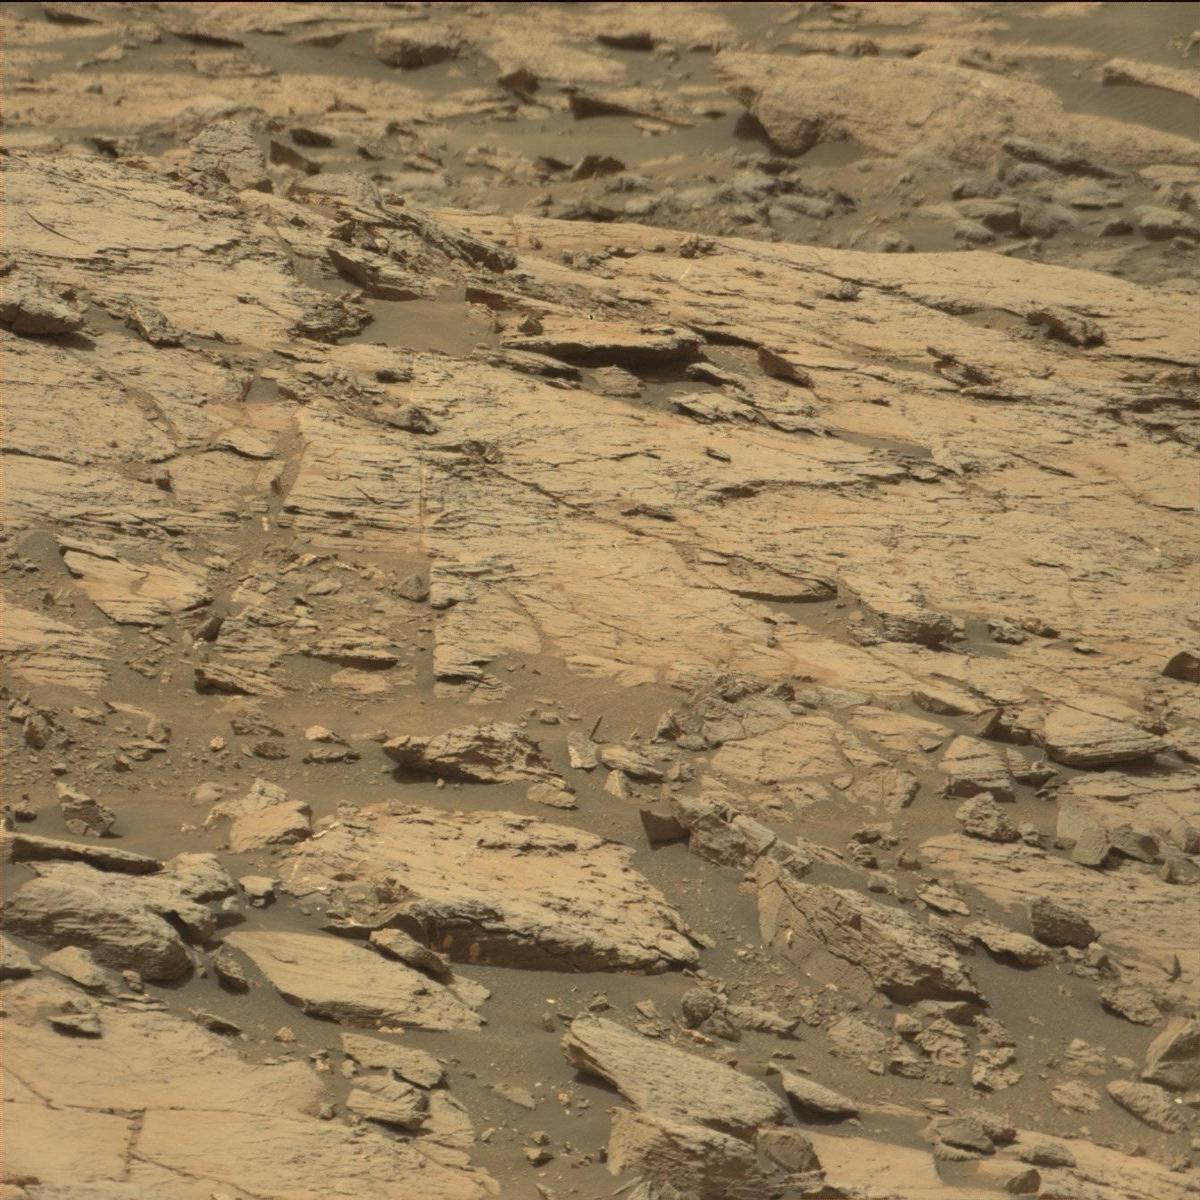
Terrain classes present: Bedrock, Sand / Soil